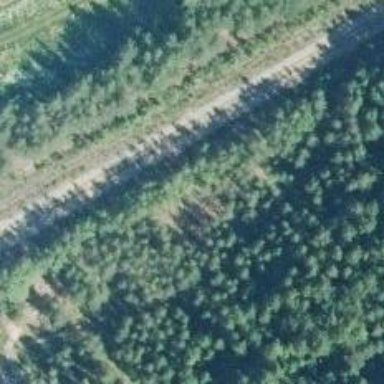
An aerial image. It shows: Railway track of B1 class.